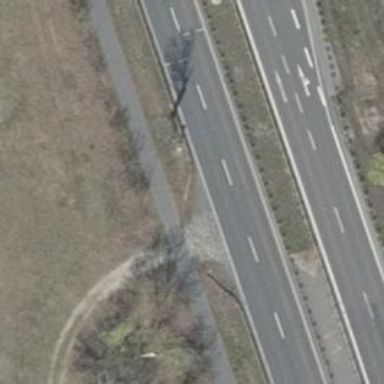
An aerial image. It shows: Track road.